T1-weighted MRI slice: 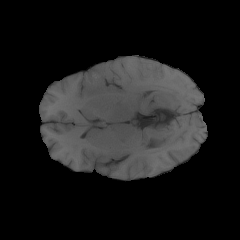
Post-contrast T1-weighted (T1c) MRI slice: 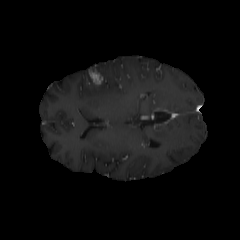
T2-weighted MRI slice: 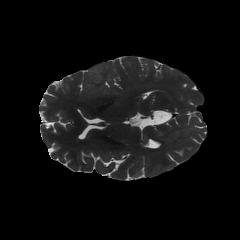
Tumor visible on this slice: yes